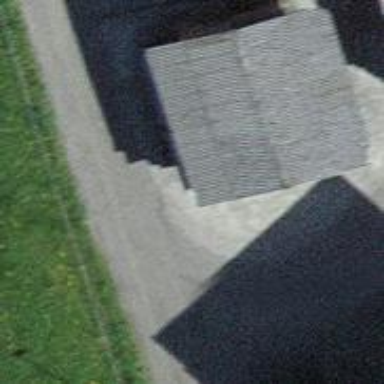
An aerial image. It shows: Rural barn.